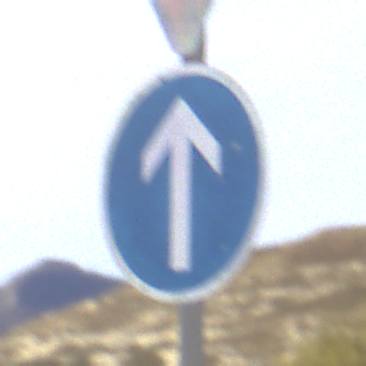
Verkehrszeichen: VorgeschriebeneFahrtrichtungGeradeaus
Zusatzzeichen oben: VorfahrtGewaehren
Umgebung: Outdoor, Nature
Tageszeit: MorningAfternoon
Wetter: PartlyCloudy
Licht: Natural
Jahreszeit: NotSpecified
Kontrast: HighContrast